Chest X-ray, AP view. Patient: 56 years old, sex M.
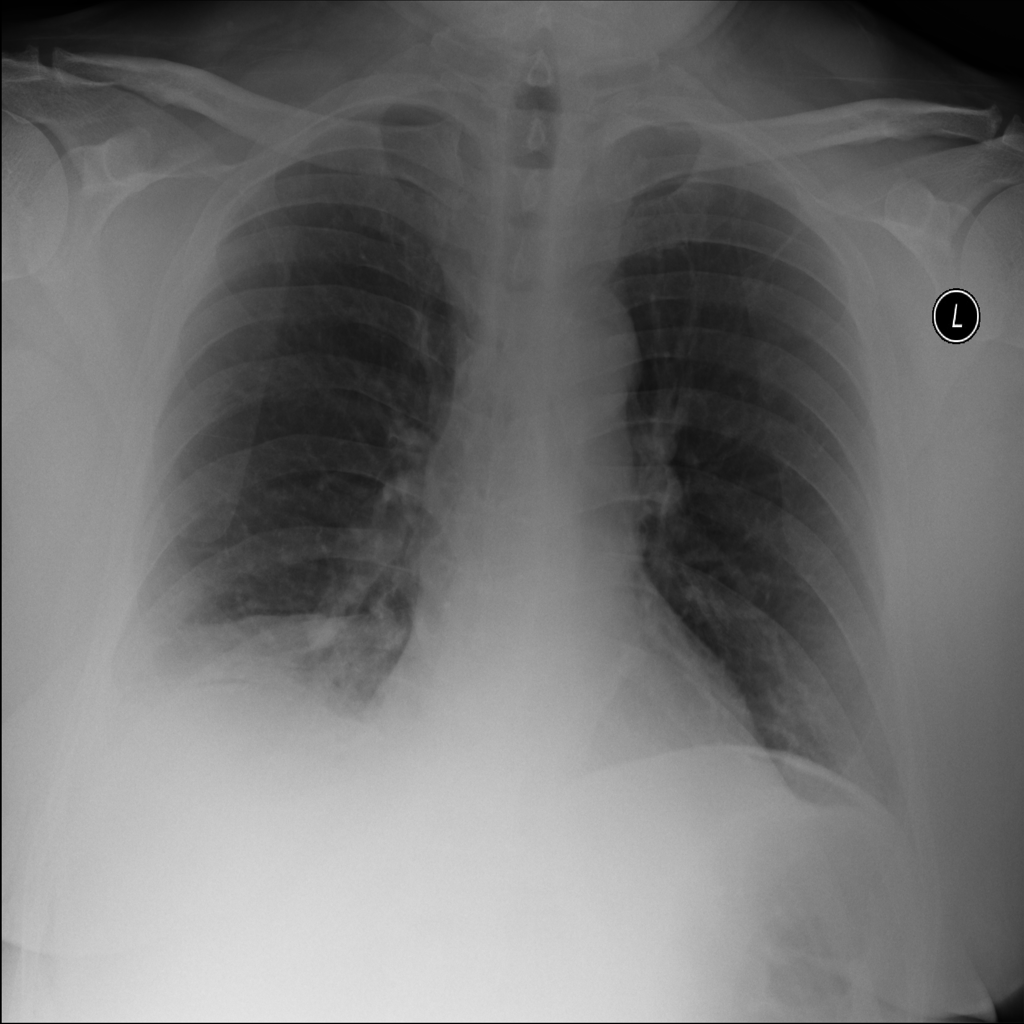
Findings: No Finding